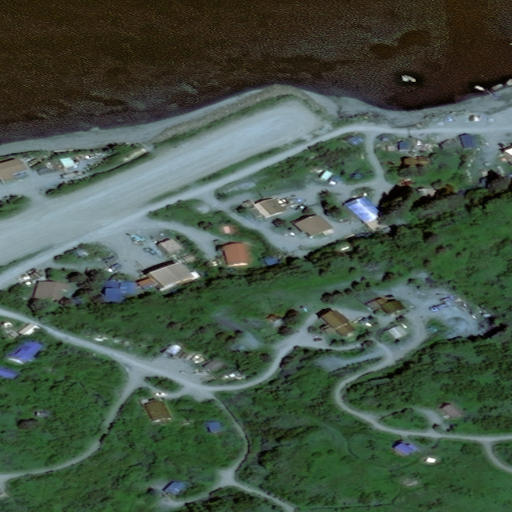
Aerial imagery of plain(s) in Alaska named Chignik Flats containing only unknown